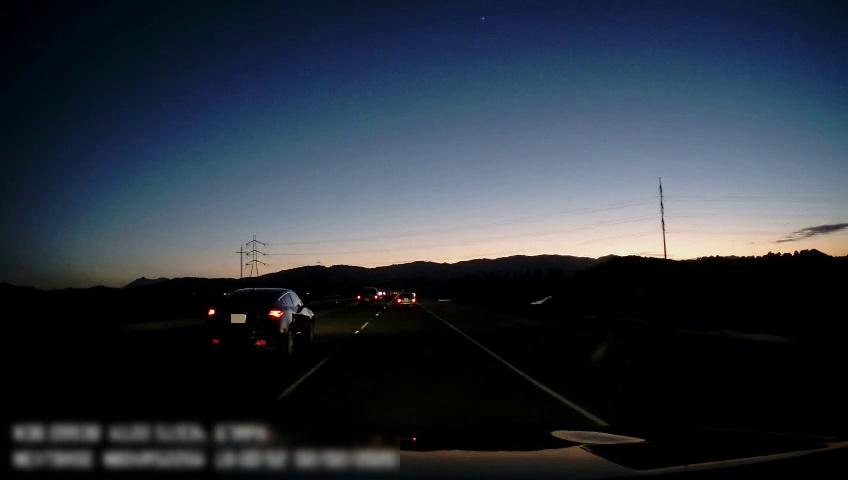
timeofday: Dusk/Dawn/Twilight
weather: Sunny
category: Drivable Space
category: Vehicles | Car
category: Vehicles | Car
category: Vehicles | Car
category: Lanes | Current Lane
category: Lanes | Alternate Lane